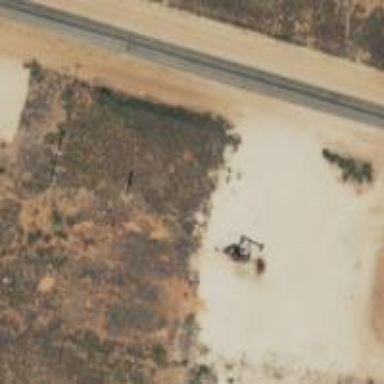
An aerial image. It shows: Petroleum well.